Interaction volume radius: 10 \u00c5
Interaction volume height: 10 \u00c5
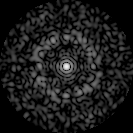
Disorder parameter: 0.857